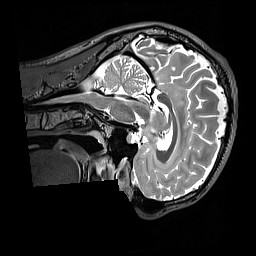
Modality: T2w
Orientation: sagittal
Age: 23
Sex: male
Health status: healthy
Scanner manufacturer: siemens
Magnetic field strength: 3 T
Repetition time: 3.2 s
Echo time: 0.568 s